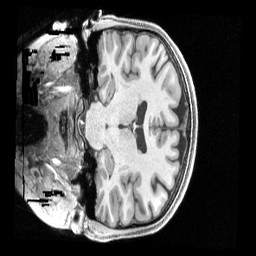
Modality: T1w
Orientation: coronal
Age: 21
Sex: female
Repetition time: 2.4 s
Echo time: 0.00222 s